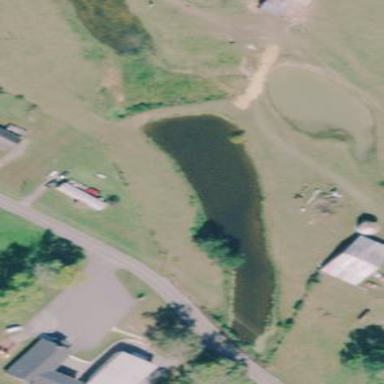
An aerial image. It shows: Pond surrounded by natural water.